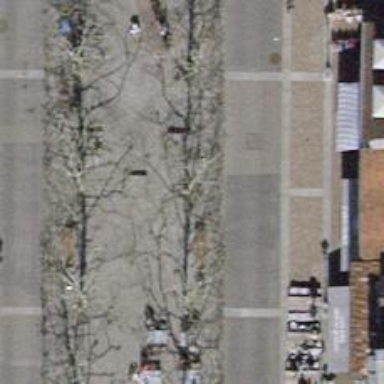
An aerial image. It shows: Avenue of trees.